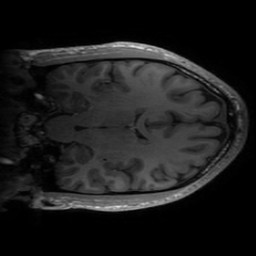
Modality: T1w
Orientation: coronal
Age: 28
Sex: female
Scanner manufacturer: ge
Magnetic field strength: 3 T
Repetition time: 0.00724 s
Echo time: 0.0027 s